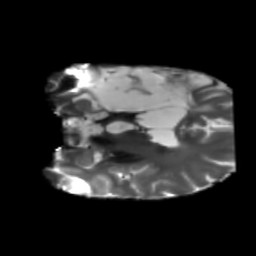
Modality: T2w
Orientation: coronal
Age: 40
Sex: male
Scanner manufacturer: siemens
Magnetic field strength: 3 T
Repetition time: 5.47 s
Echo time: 0.0854 s